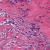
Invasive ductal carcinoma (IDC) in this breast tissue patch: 0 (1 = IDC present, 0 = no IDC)